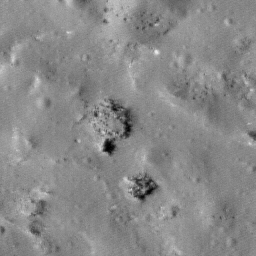
Pit: Lalande 3b
Host crater: Lalande
Host type: impact_melt
Lunar coordinates: latitude -4.533, longitude 351.49